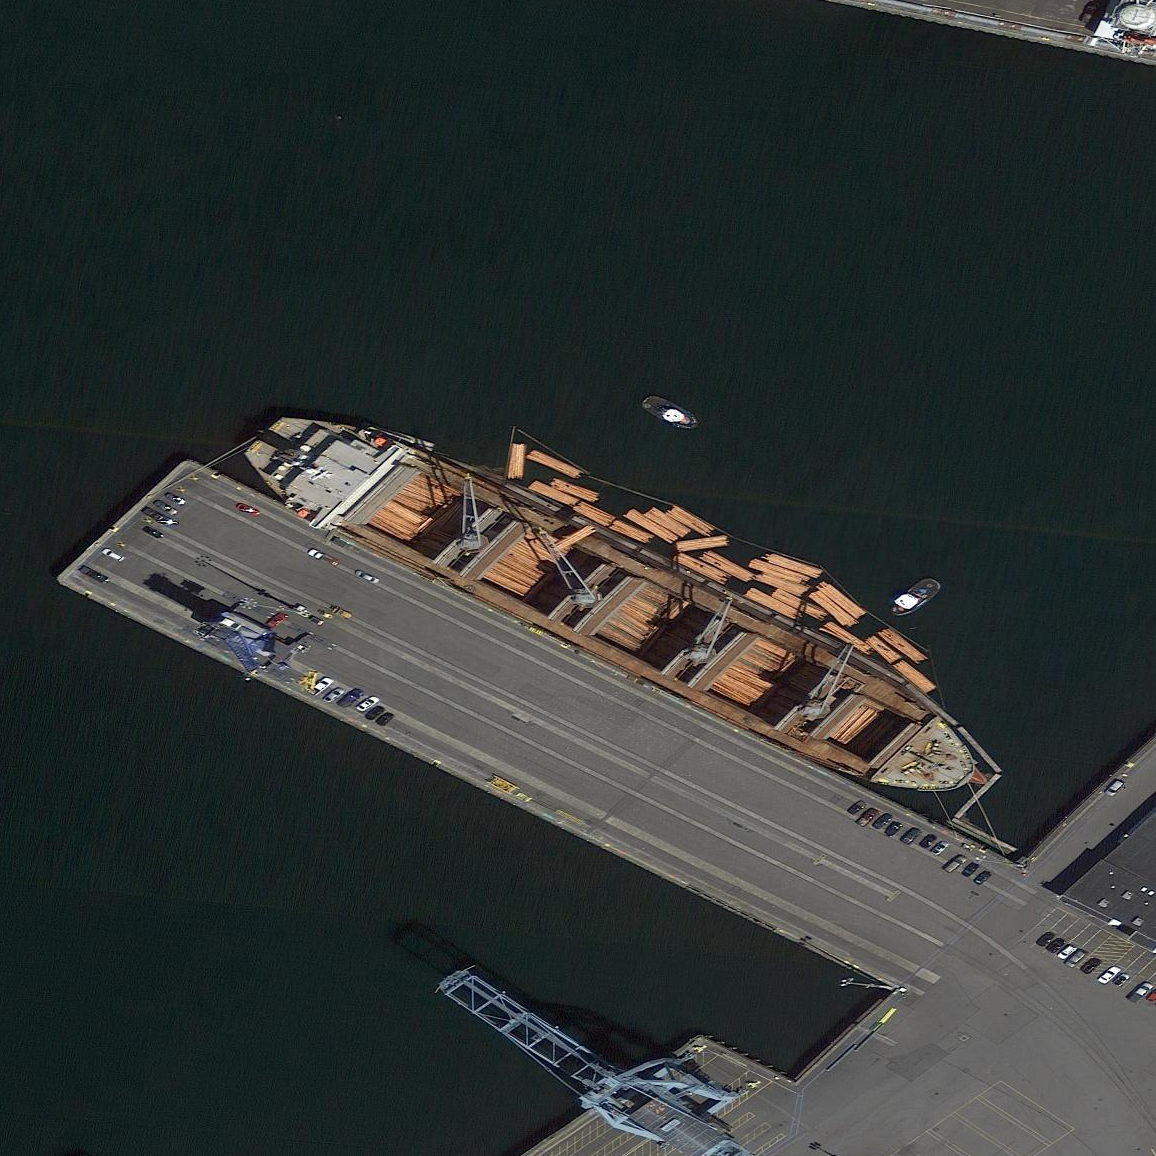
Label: Cargo_ship